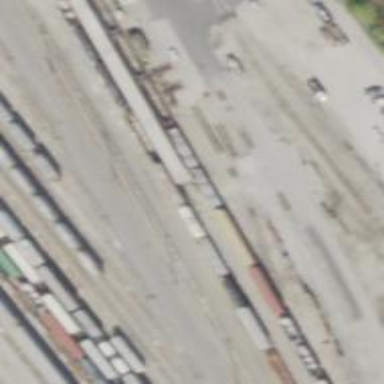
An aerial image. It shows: Railway yard.